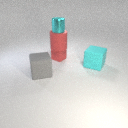
small red rubber cube behind large gray rubber cube